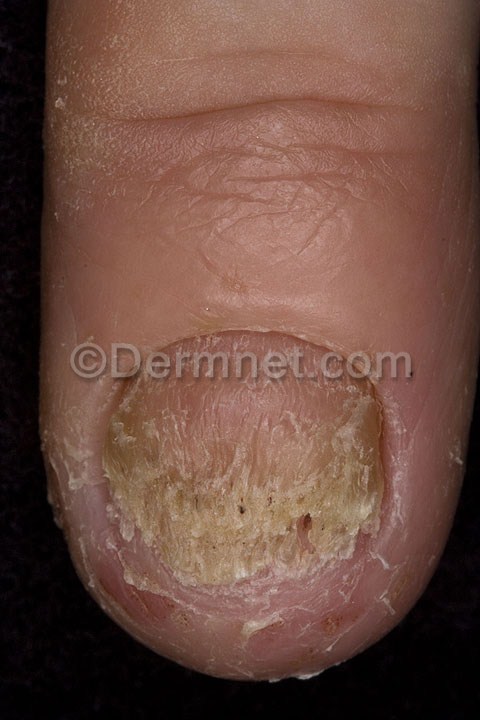
Disease: Nail Fungus and other Nail Disease